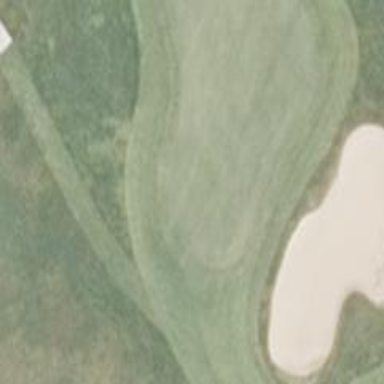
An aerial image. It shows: Golf green.